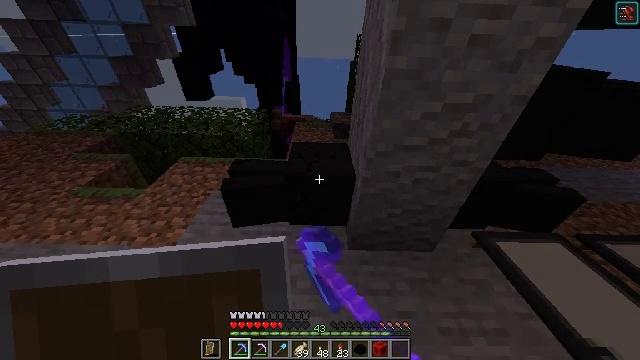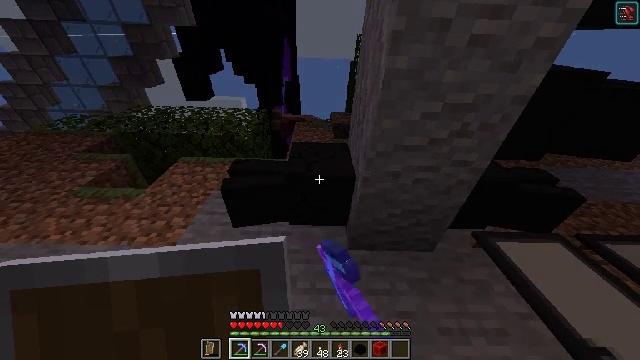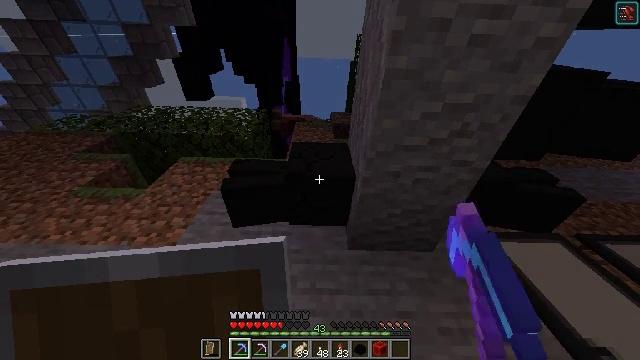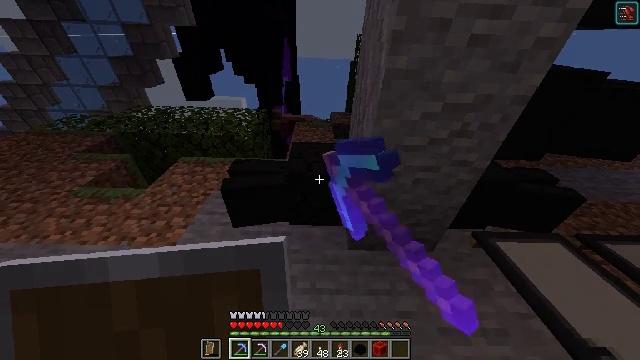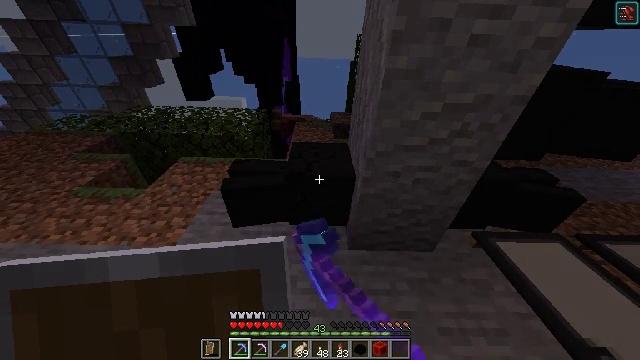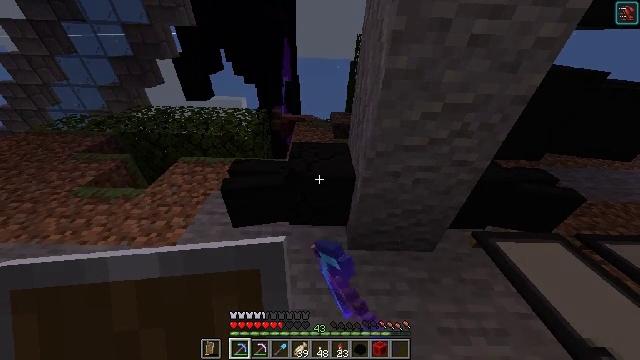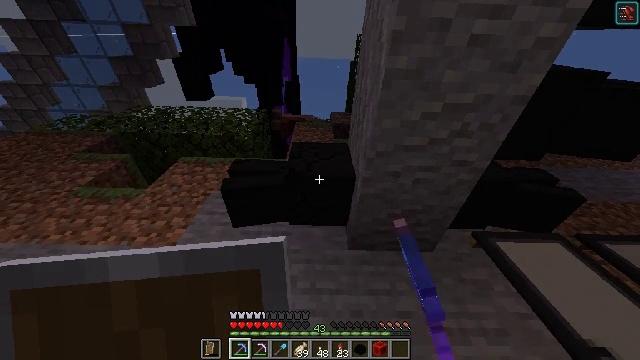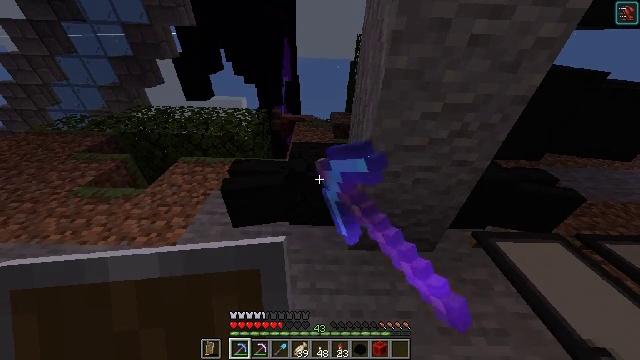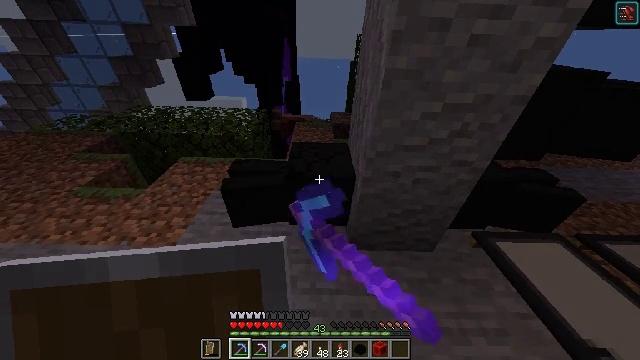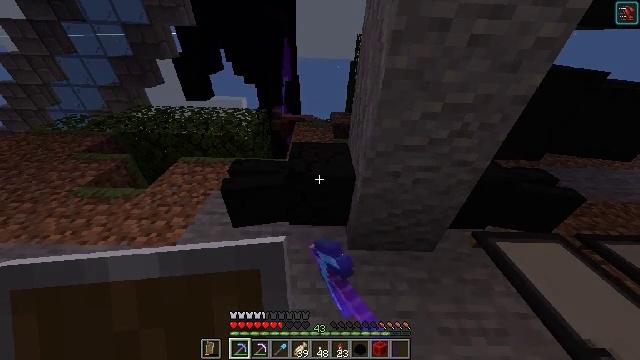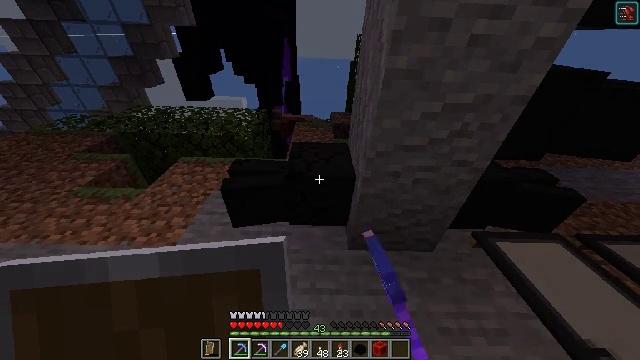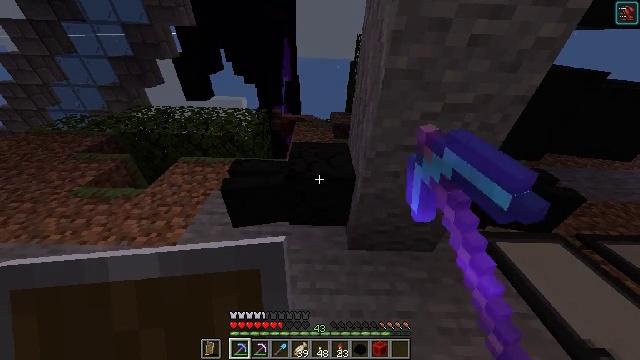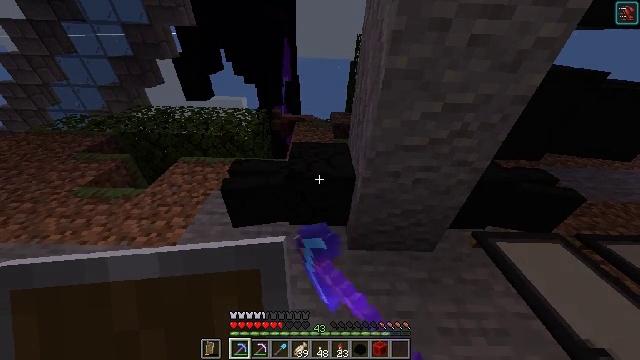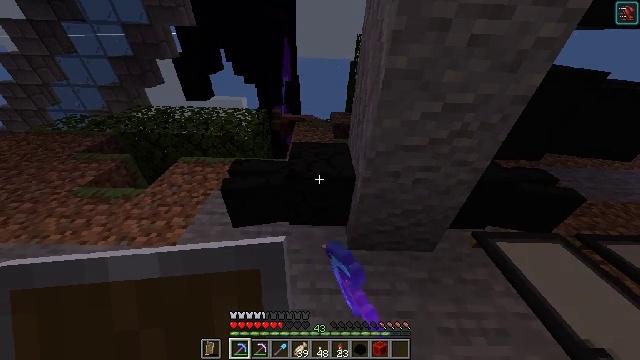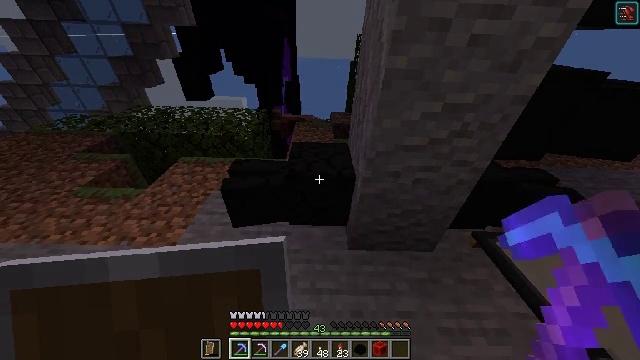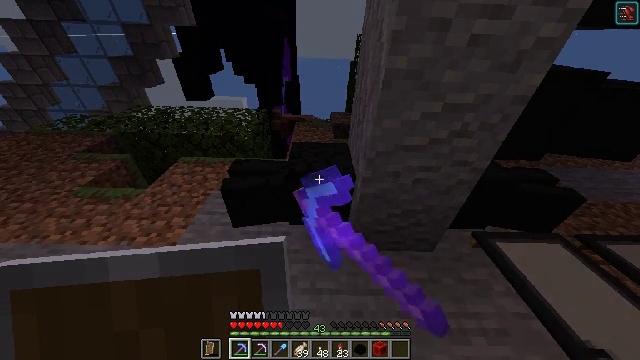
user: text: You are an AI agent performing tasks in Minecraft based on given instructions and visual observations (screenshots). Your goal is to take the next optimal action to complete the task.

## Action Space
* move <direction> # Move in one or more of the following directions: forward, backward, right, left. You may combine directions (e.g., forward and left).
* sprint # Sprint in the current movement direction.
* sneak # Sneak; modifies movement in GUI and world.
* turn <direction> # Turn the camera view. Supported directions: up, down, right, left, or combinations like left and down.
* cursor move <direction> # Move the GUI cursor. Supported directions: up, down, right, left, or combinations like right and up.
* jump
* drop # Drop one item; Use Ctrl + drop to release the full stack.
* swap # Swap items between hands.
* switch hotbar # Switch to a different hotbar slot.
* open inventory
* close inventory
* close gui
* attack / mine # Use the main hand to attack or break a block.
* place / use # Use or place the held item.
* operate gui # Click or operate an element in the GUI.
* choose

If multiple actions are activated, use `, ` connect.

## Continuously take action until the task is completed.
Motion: motion action
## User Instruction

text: Break the dragon head mounted on the wall.
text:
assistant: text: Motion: attack / mine
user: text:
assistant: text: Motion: attack / mine
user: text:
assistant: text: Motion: attack / mine
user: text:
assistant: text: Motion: attack / mine
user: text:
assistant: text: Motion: attack / mine
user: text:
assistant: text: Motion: attack / mine
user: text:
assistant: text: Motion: attack / mine
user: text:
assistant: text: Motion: attack / mine
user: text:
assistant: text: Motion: attack / mine
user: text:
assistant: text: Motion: attack / mine
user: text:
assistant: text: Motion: attack / mine
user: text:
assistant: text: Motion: attack / mine
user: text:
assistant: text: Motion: attack / mine
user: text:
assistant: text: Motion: attack / mine
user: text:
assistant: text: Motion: attack / mine
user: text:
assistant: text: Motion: attack / mine
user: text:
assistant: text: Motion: attack / mine
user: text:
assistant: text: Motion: attack / mine
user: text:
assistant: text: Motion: attack / mine
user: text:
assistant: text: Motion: attack / mine
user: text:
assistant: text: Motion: attack / mine
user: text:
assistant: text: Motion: attack / mine
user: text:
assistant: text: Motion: no_op
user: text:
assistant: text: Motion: move forward, turn left and down
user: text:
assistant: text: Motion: move forward, turn left and down
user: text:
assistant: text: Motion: move forward, turn left and down
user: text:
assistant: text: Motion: move forward
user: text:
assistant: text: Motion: move forward
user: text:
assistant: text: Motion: move forward and move left
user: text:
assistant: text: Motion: move forward and move left, turn up